Field crop: maize
Growth stage: 2
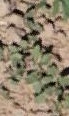
Species: convolvulus